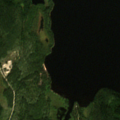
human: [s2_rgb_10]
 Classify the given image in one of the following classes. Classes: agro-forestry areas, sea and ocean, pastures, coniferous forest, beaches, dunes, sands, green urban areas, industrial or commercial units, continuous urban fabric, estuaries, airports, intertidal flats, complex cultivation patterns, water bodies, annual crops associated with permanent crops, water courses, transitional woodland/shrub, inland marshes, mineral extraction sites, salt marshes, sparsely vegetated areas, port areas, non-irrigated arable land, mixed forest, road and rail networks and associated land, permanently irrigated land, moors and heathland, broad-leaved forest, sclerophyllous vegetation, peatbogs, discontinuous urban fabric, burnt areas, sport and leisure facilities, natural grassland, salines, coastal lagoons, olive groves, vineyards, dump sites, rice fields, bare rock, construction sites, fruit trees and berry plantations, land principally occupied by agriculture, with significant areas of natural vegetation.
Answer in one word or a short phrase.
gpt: coniferous forest, mixed forest, water bodies